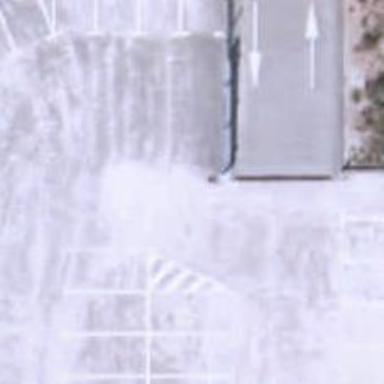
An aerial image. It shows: Asphalt parking aisle road for service vehicles.